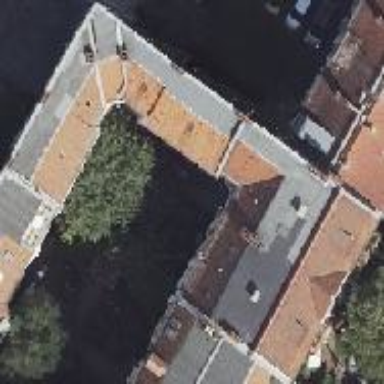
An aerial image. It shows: Apartments building with saltbox roof shape.